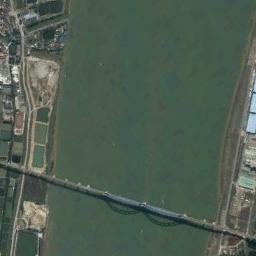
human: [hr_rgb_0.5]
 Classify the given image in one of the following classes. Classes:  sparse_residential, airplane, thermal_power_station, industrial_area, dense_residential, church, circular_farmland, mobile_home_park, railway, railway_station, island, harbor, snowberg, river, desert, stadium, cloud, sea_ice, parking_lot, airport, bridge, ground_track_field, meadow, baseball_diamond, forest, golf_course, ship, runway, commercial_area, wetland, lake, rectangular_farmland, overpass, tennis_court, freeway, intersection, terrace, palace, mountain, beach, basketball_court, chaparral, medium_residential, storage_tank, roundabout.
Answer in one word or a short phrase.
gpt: bridge